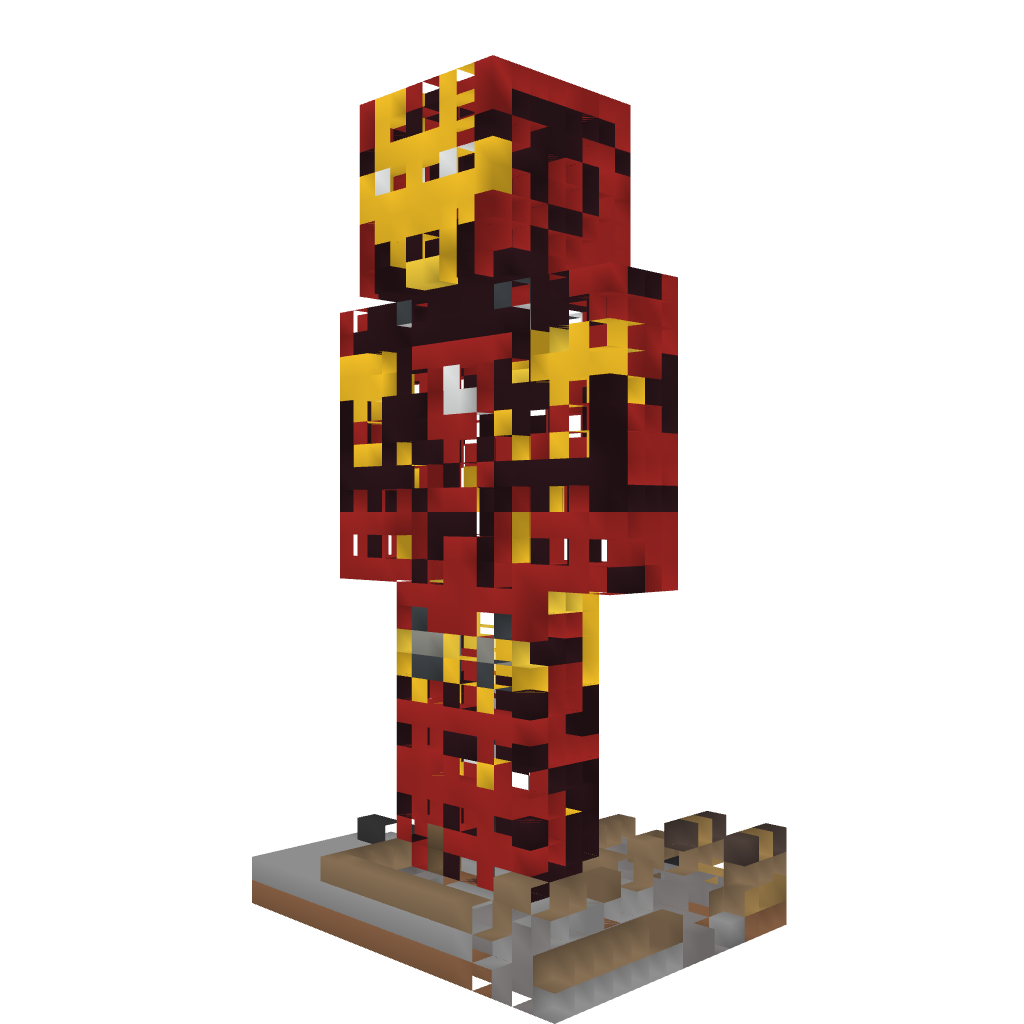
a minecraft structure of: Ironman Statue